Field crop: tomato
Growth stage: 1
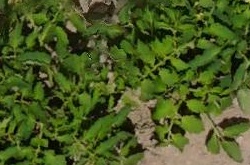
Species: tomato